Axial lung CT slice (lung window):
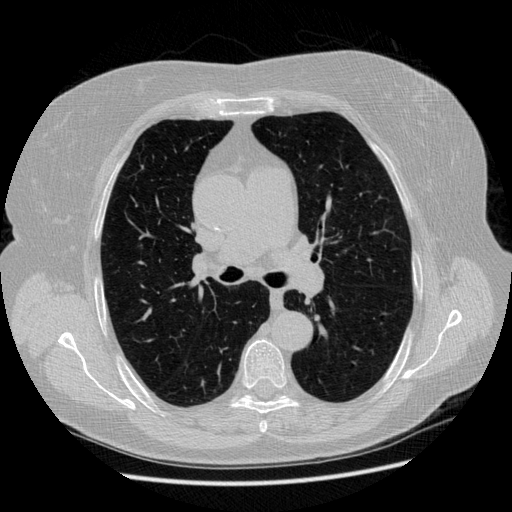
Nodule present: no